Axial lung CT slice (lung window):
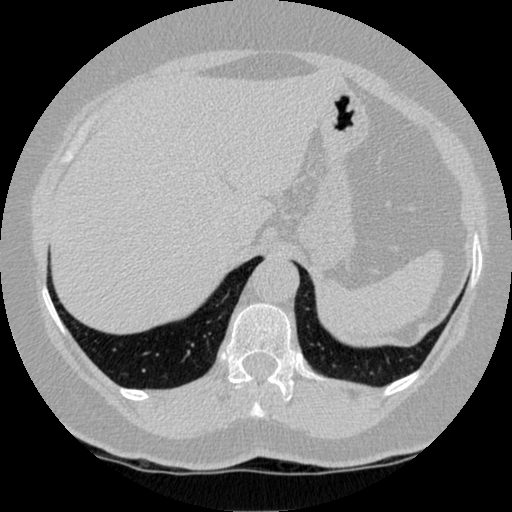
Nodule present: no